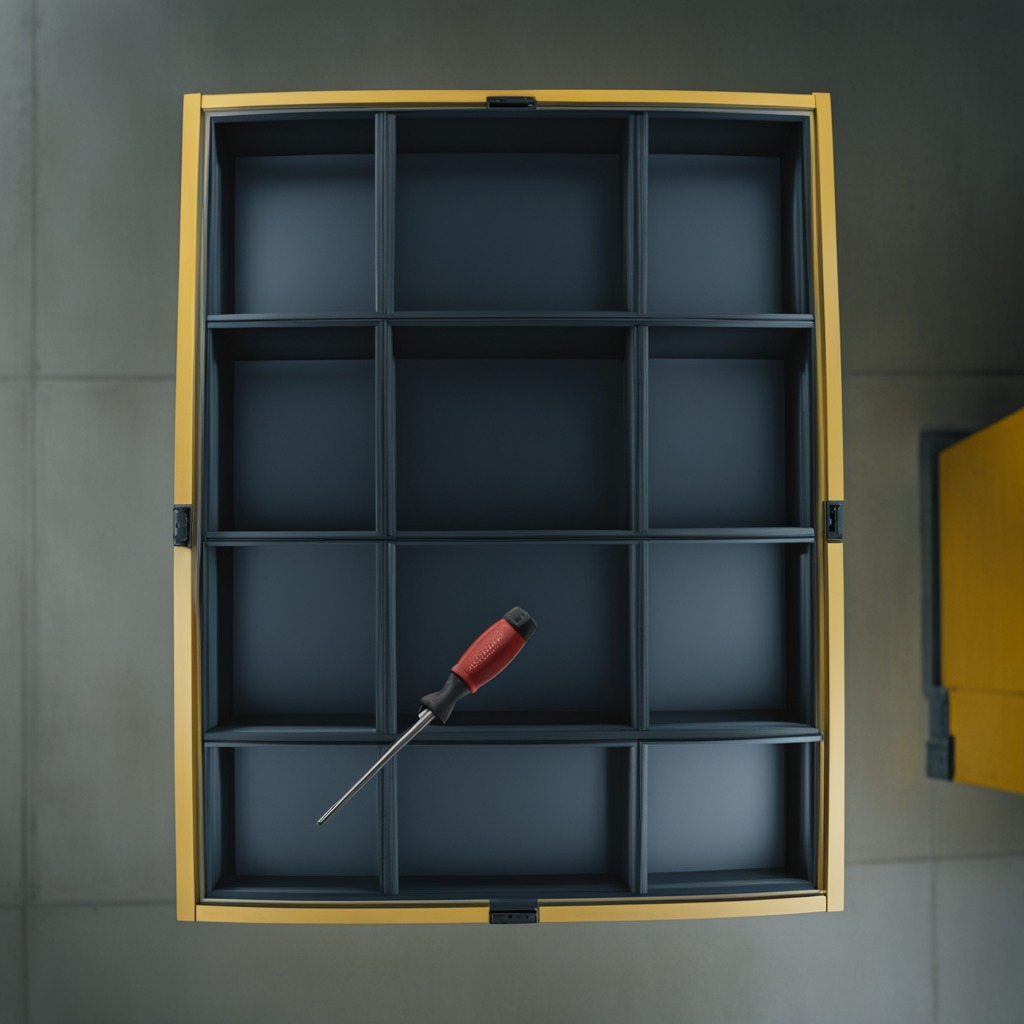
A screwdriver lies on the toolbox surface in an airplane hangar workshop 8K.